Question: I'm writing to a .json file and I need to include headers so I can access it without problems. The headers I need to add to the index.php file :
'''
header('Content-Type: application/json');
header('Access-Control-Allow-Origin: *');
'''
The snippet of code that creates the .json file is:
'''
public function saveCalendarAsFile() {
$file2 = fopen("{$this->name}.txt", 'w');
fwrite($file2, json_encode($this->events));
fclose($file2);
}
public function saveCalendarAsFile() {
$file2 = fopen("{$this->name}.json", 'w');
fwrite($file2, json_encode($this->events));
fclose($file2);
}
'''
No matter where I place the header (before line 1, 2 or 3, as <URL>.
The php file has those same headers in the document but according to multiple posts out there it needs to come before the "echo" statement. Since my code doesn't use an echo statement (as I'm writing to an external file) there must be another place to put the headers so it'll affect the .json file. Thanks in advance.

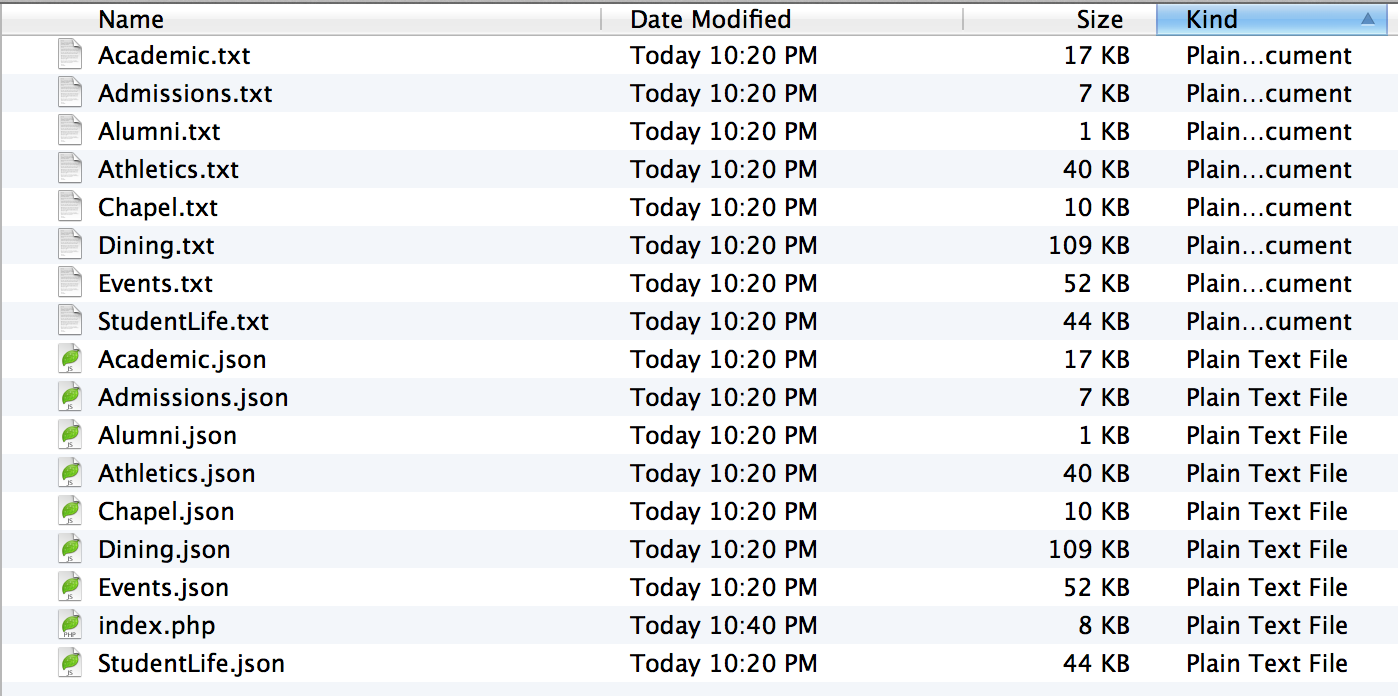
Answer: There is no need to set header while saving the target file on the server, but, if you want to be able to access that file (cross-domain) then you need to set Access-Control-Allow-Origin (exactly when you request that file from server).
In Your case: you saved json file {$this->name}.json on your sever, if you want to receive that file and set (Access-Control-Allow-Origin) then you need to read that file using PHP and then set header for example:
consider the file name is: myjson.json then you must not request that file directly, use php to read the file and then output it:
'''
jsonnreador.php
<?php
header('Content-Type: application/json');
header('Access-Control-Allow-Origin: *');
echo file_get_contents('myjson.json');
?>
'''